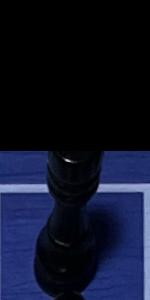
Label: Rook_Black